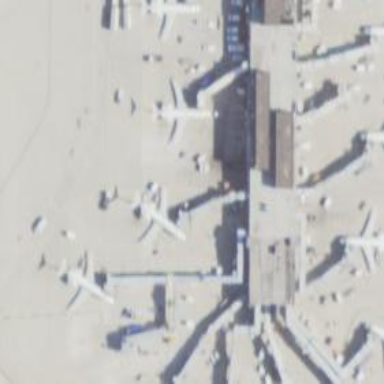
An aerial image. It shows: Airport gate.